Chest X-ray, PA view. Patient: 7 years old, sex F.
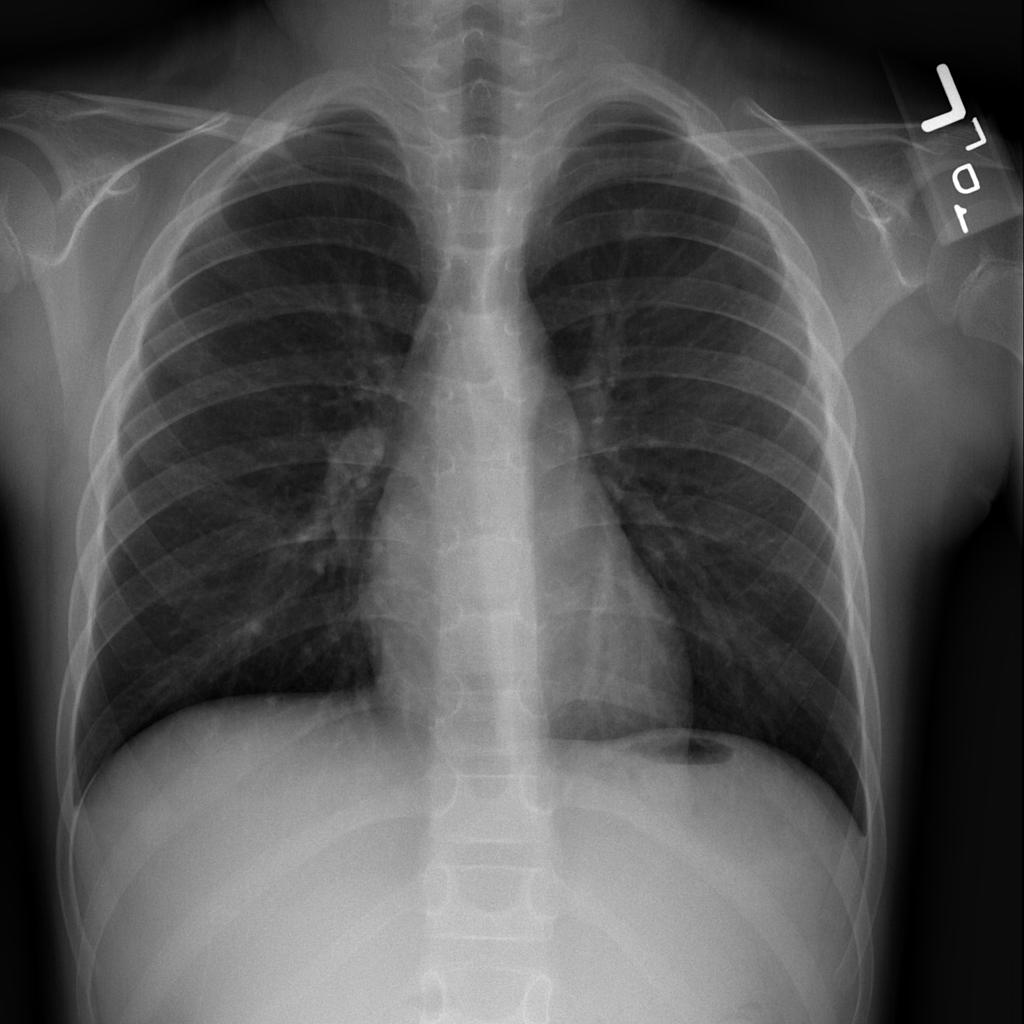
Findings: No Finding